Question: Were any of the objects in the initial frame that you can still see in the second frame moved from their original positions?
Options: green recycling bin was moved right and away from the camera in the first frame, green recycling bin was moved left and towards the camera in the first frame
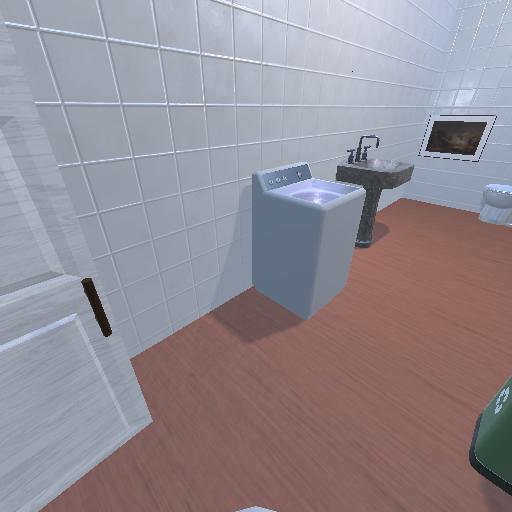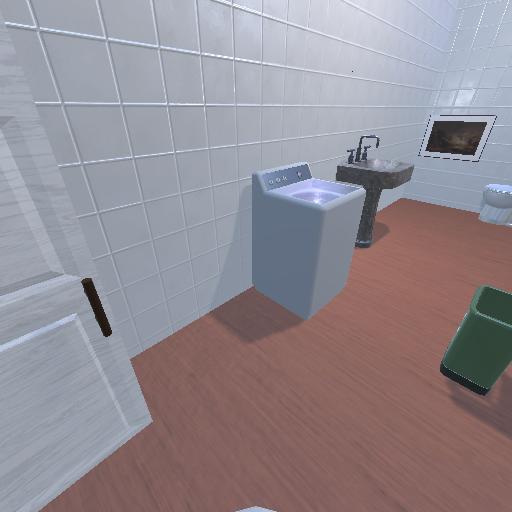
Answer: green recycling bin was moved right and away from the camera in the first frame